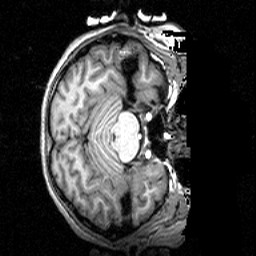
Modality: T1w
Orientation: axial
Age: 25
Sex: female